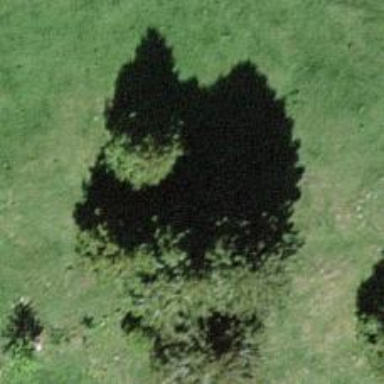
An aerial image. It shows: Needle-leaved tree in natural setting.